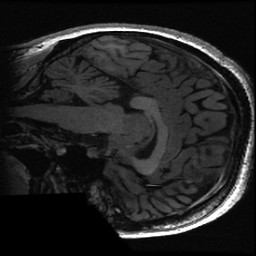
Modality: T1w
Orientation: sagittal
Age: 30
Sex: female